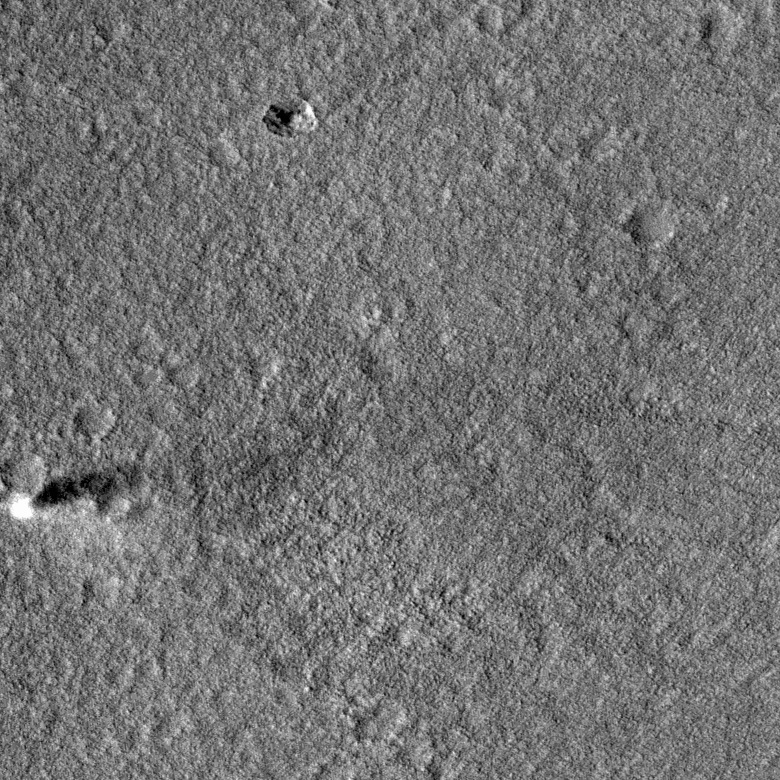
Label: dustdevil